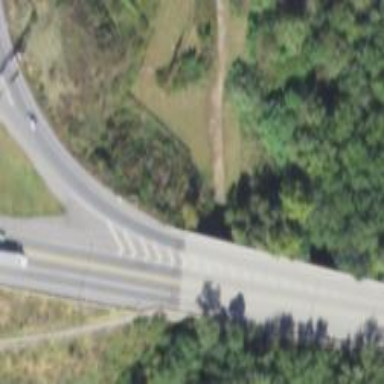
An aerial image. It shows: Trunk link highway bridge with asphalt surface.